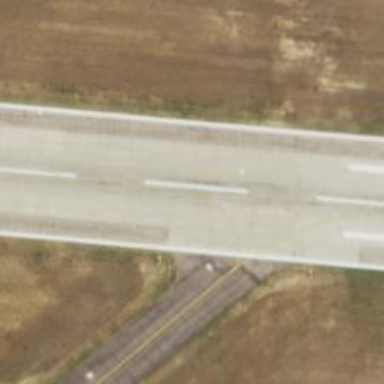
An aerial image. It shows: Image of taxiway at airport.